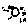
Label: moon